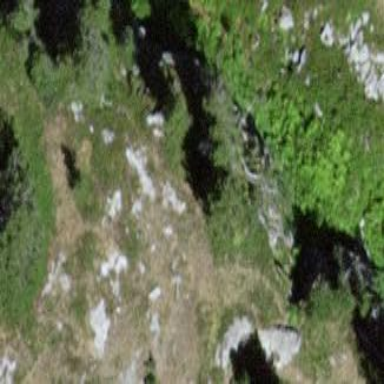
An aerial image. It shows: Landscape dominated by bare rock.